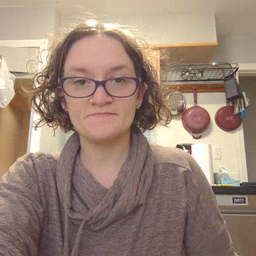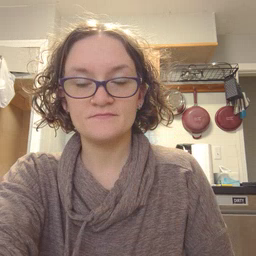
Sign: kitty